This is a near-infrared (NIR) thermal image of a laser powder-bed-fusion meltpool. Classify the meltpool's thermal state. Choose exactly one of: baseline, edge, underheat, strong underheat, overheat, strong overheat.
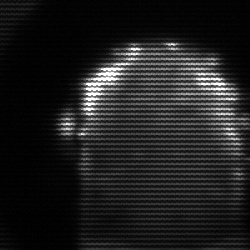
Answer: strong underheat